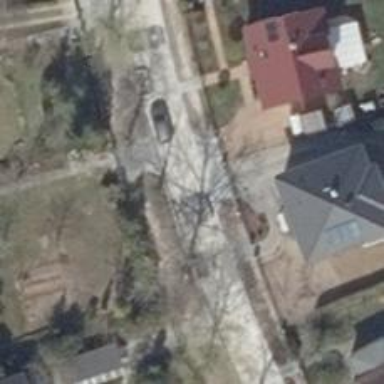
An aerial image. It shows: Driveway.